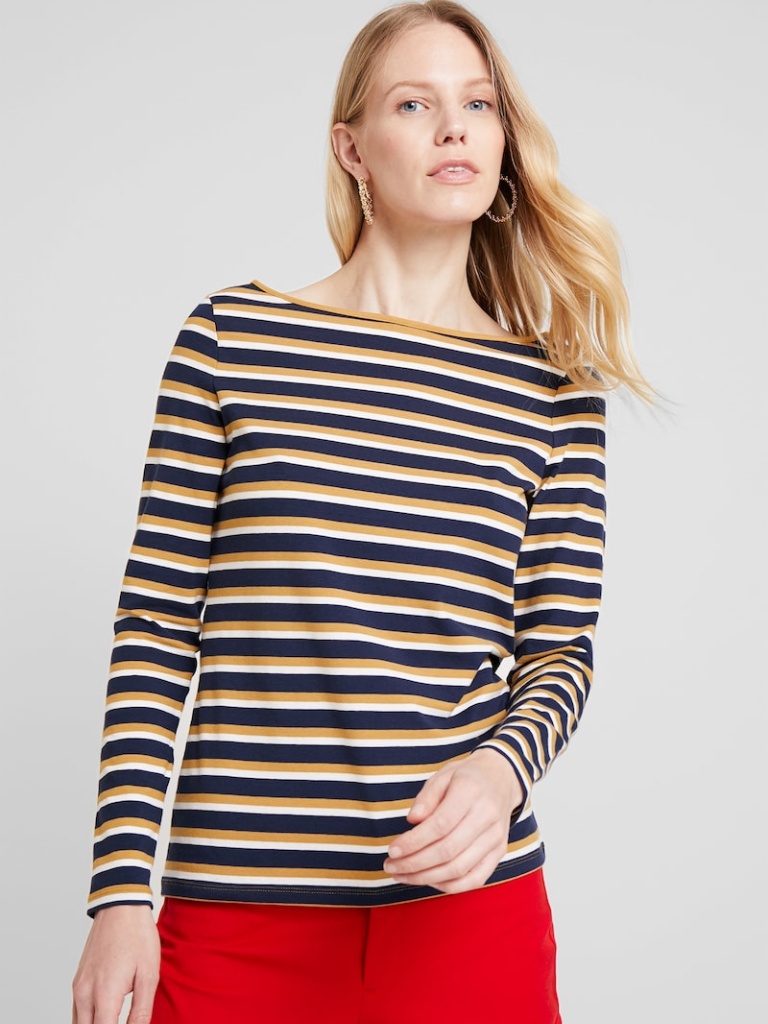
cotton relaxed a long-sleeved with the sleeves down hip length Untucked boat t-shirt